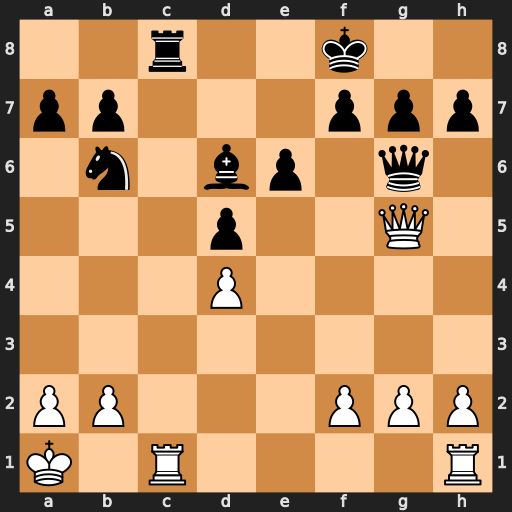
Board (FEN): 2r2k2/pp3ppp/1n1bp1q1/3p2Q1/3P4/8/PP3PPP/K1R4R
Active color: w
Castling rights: -
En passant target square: -
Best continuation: Rxc8+ Nxc8 Qd8#